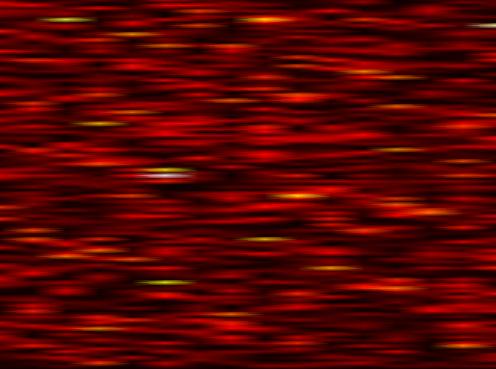
Label: FOFDM